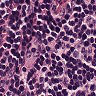
Metastatic tissue present: no